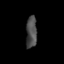
Tissue: skin
Cell type: T cells
Senescence score: 0.7746
Nuclear area (px): 333
Mean DAPI intensity: 76.408